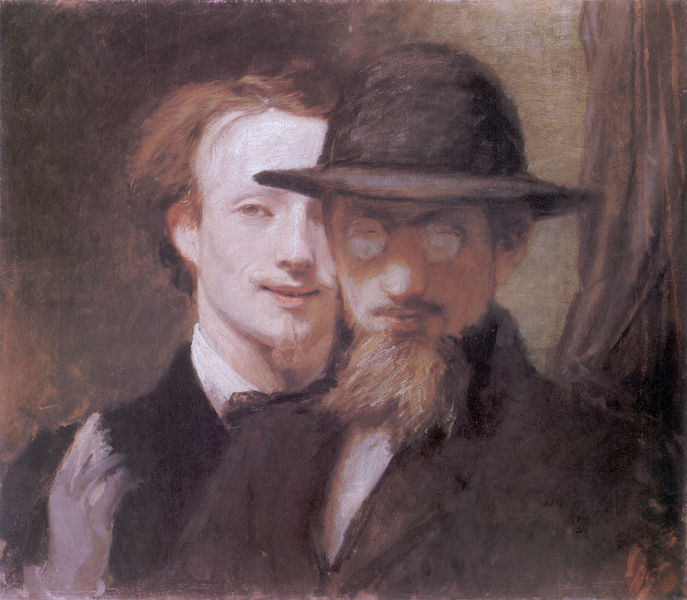
Titel: Doppelbildnis Marées / Lenbach
Künstler: Hans von Marées
Standort: München
Institution: Neue Pinakothek
Schlagwörter: dunkel, gemälde, hand, kopf, mann, schatten, weiß, braun, frisur, glas, grau, haar, handschuh, hell, hut, licht, mund, männer, nase, ohr, orange, renoir, schwarz, stirn, ölbild, blick, rot, malerei, alt, anzug, bart, gläser, hemd, jacke, jung, wand, blass, gesicht, kragen, tod, bild, bildnis, porträt, vorhang, öl, auge, haare, mantel, realismus, rosa, schulter, lächeln, hinter, zwei, sepia, querformat, curtain, hands, hat, men, oil, people, red, white, black, collar, dark, face, figures, france, friends, grey, hair, modern, nose, old, painting, portrait, toulouse, wall, zwei männer, finster, oil painting, reflection, two, brown, fliege, melone, lachen, doppelbildnis, doppelporträt, blind, münchen, künstler, brille, selbstbildnis, leinwand, ölmalerei, leibl, smoke, glove, flesh, man, böcklin, ear, head, red hair, young, bleich, rötlich, lenbach, drapes, eyes, male, suit, oberlippenbart, gaze, shadow, chin, coat, fabric, mouth, realism, glasses, sketch, beard, devil, french, romanticism, couple, faces, jacket, pair, smile, youth, tie, portraits, suits, bright, drape, drapery, happy, smiling, person, neck, pose, shoulder, vest, art, artist, bald, close, ears, painter, pastel, eye, impressionist, überschneidung, jew, figure, ginger, lip, lips, pale, redhead, tiger, sacko, canvas, paint, gloves, smoking, tophat, blurry, blank, forehead, shirt, pan, scary, goatee, ties, courbet, creepy, heads, lächelt, bowtie, laughing, noses, bowler, mustache, moustache, spectacles, blonde, self, self portrait, serious, unfinished, brwon, hari, lautrec, toulouse lautrec, figur, artists, bearded, beards, boy man, duo, eyeglasses, grin, lolololol, seeing, simle, stearn, what?, wtf, young old, corinth, brushwork, magician, two men, bushy, smirk, double, monokel, edward, stern, painterly, 18th, 1800, friendship, dual, lapels, behind, glasse, nos, teeth, romanticim, poets, writers, jude, curtina, earthy tones, loose brushwork, blur, facial hair, gay, unfinishe, drab, greyt, :(, obscure, tuxedo, scowl, oil paints, mouths, double portrait, brim, hiding, hipster, edward cullen, vampire, indistinct, jackets, homosexualität, scowling, speak, creepty, soul patch, sparse, lehnbach, lenback, two persons, half figures, em, lops, fedora, sniffing, lenses, caots, toulus, glassrs, jekyll, hyde, bb, two elderly vegetarians